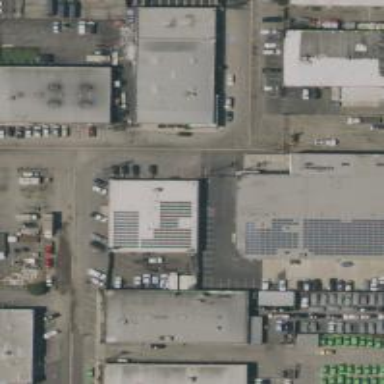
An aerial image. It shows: Warehouse.